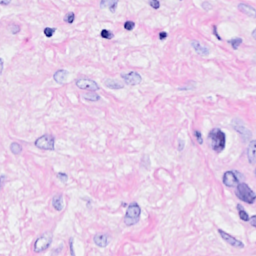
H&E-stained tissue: Breast